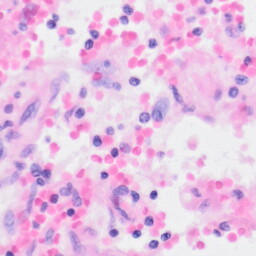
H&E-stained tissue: Kidney